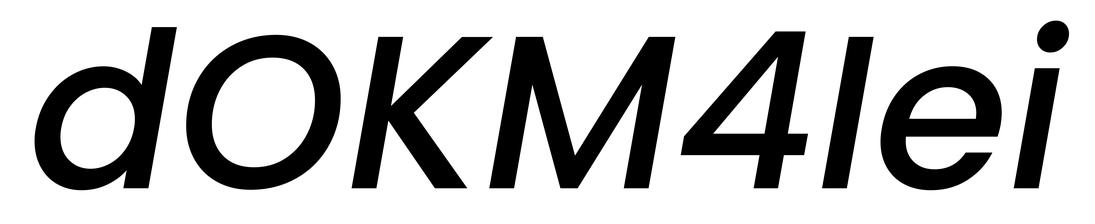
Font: Poppins-MediumItalic